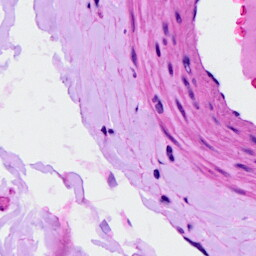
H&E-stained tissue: Ovarian